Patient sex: F
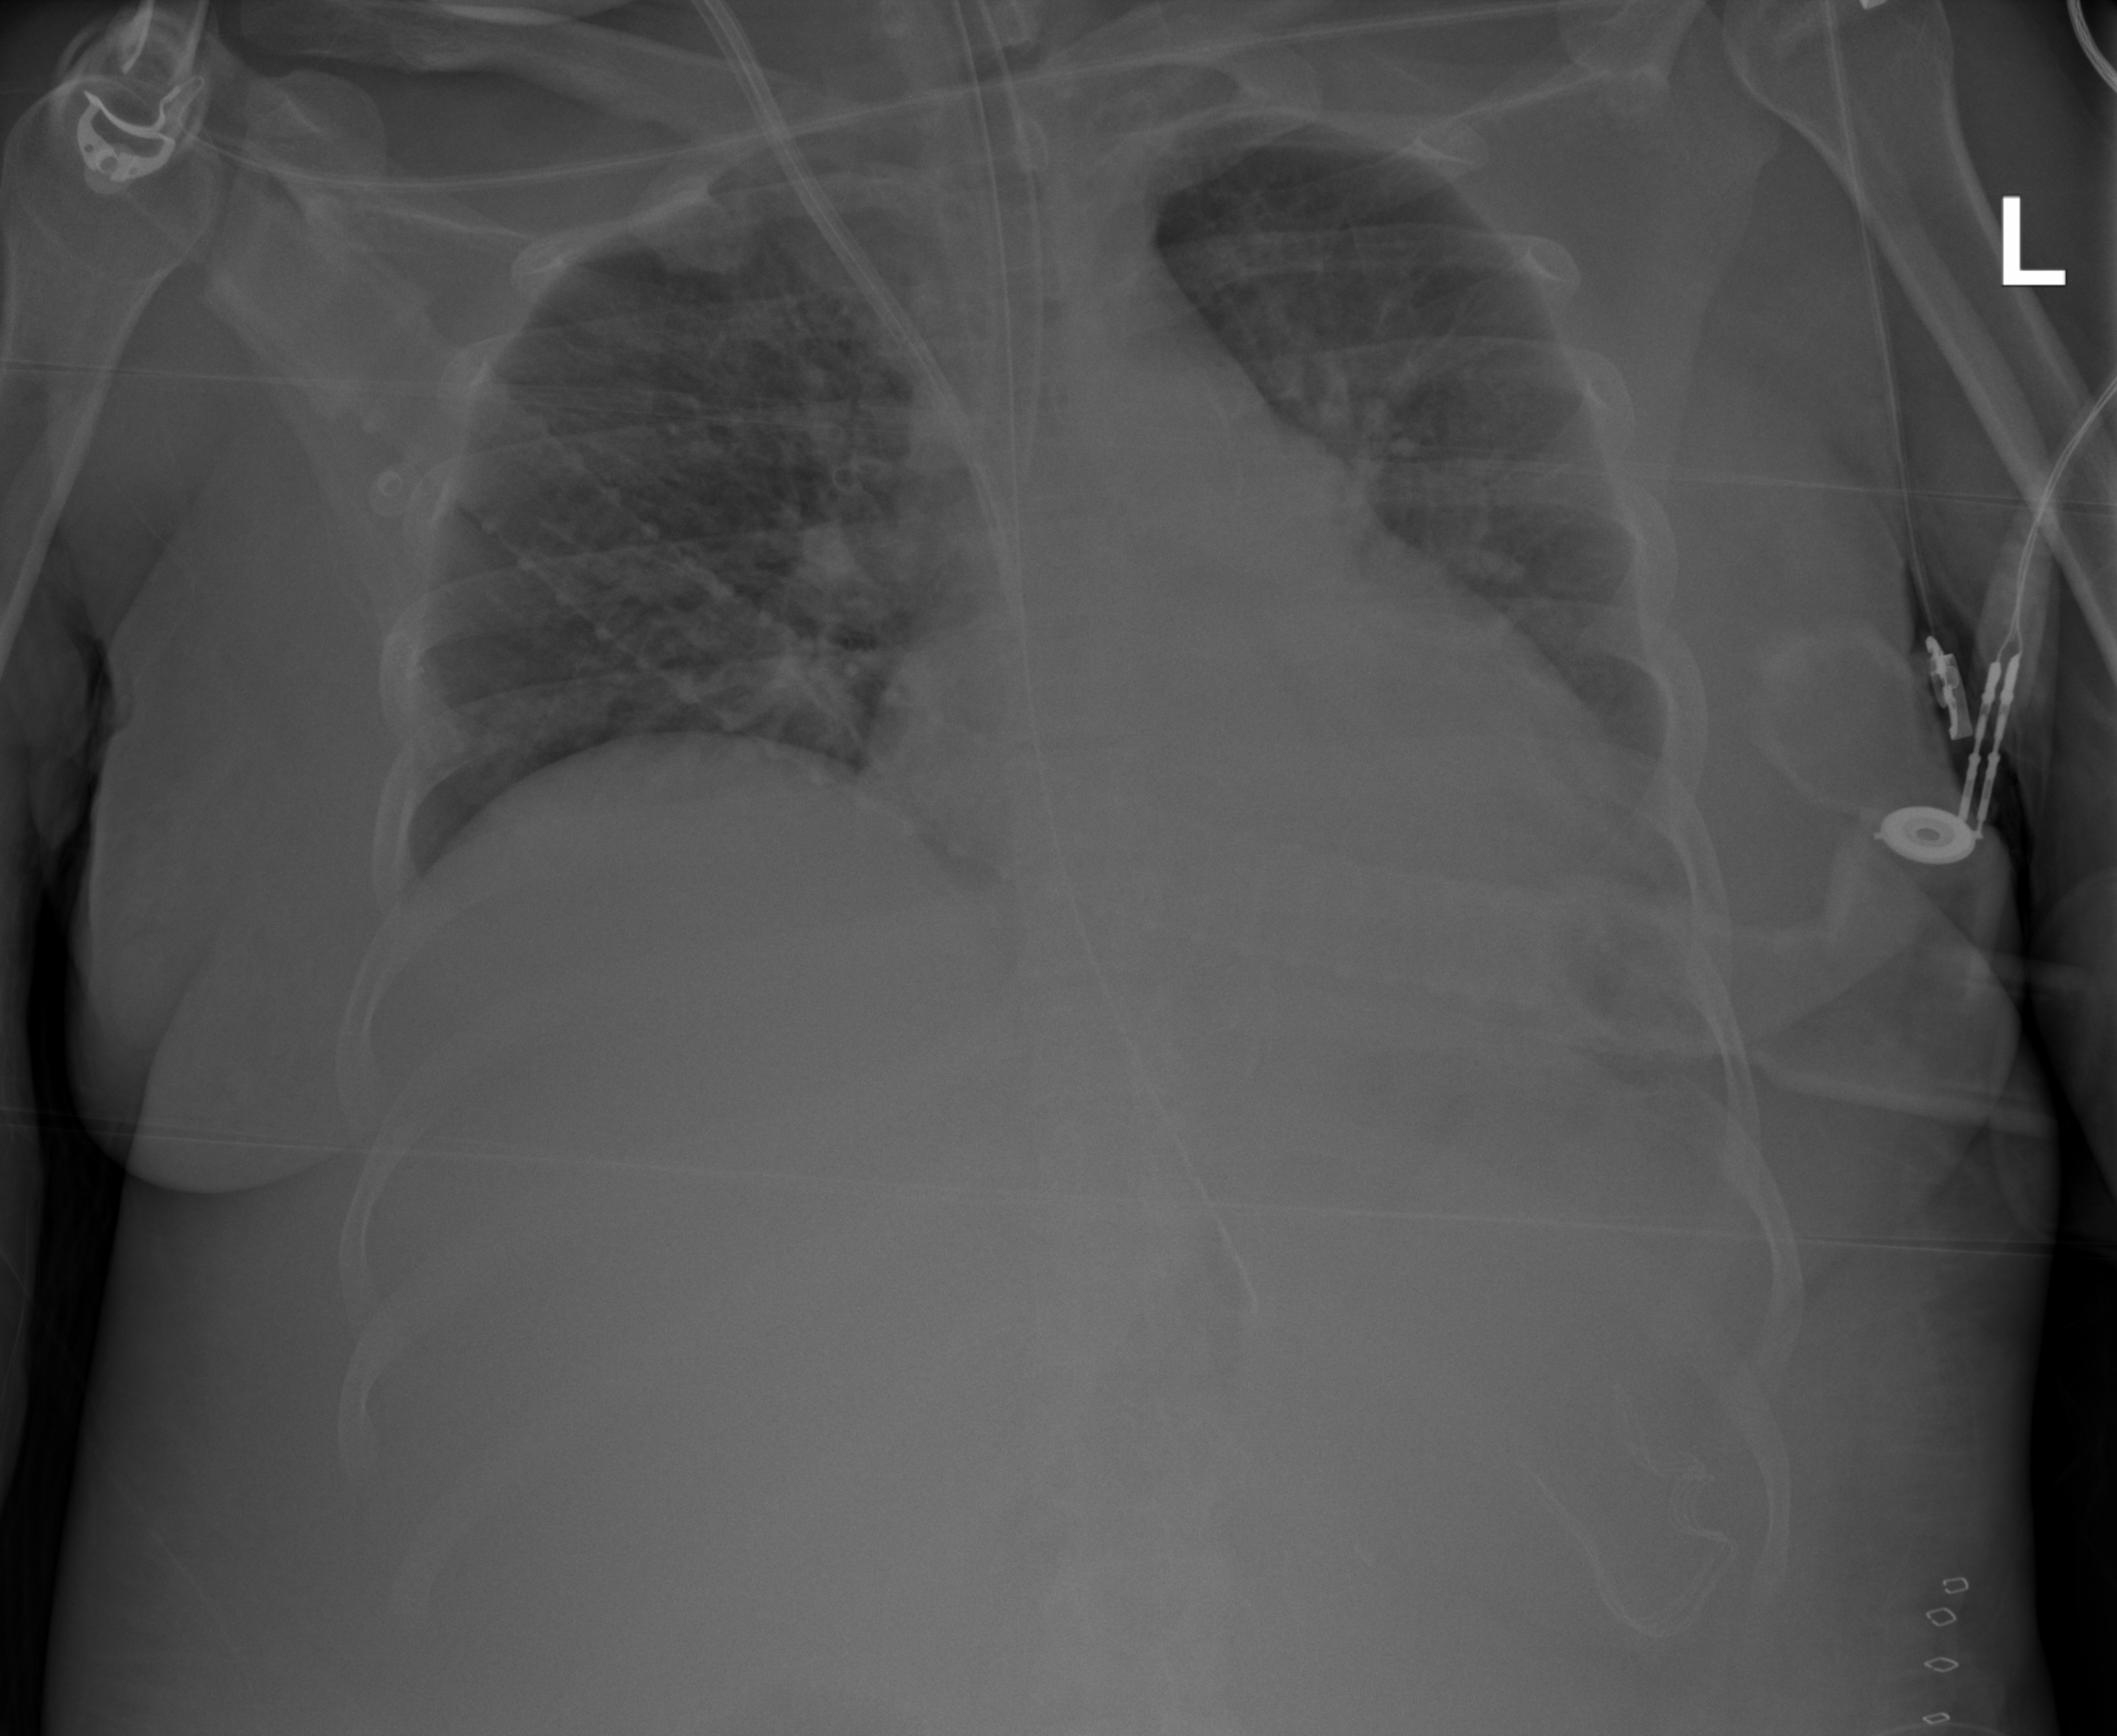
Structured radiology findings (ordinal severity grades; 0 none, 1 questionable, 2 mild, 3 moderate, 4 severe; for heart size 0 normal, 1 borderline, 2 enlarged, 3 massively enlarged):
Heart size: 1
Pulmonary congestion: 2
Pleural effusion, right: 1
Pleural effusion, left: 2
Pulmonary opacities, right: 2
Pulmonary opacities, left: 2
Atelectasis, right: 2
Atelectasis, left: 0